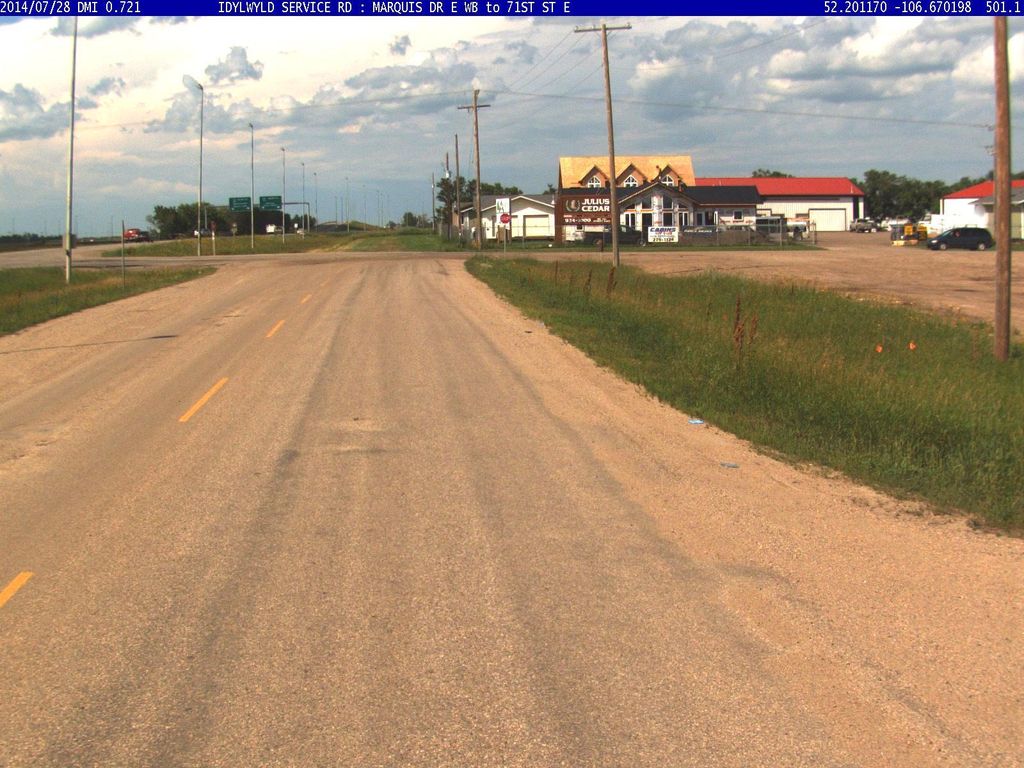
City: saskatoon